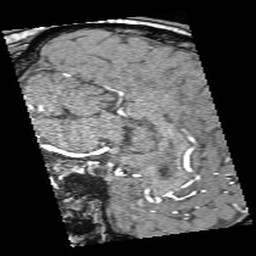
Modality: angio
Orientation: sagittal
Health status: ill
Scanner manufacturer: siemens
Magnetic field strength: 3 T
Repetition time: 0.026 s
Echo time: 0.00342 s